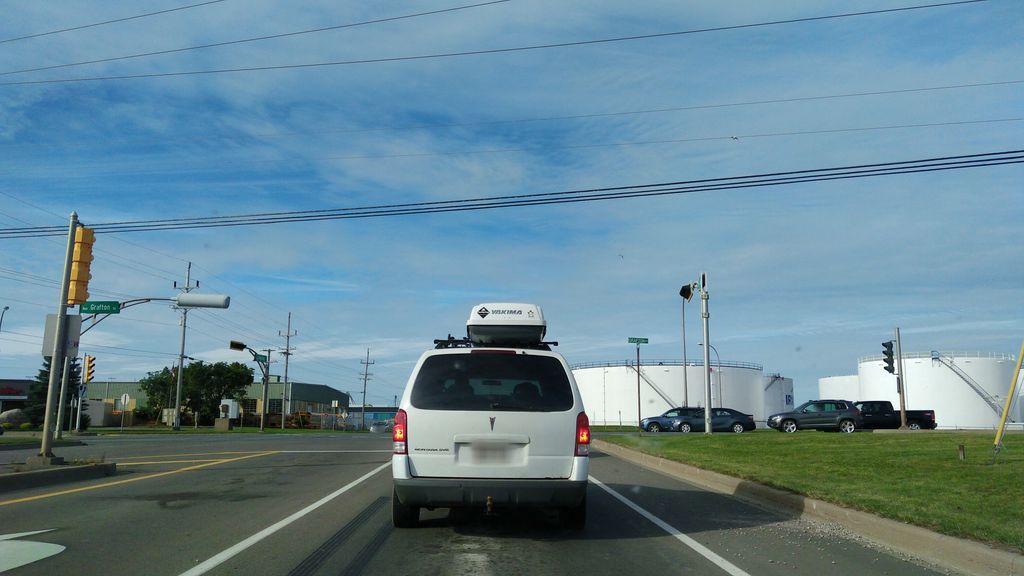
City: charlottetown